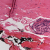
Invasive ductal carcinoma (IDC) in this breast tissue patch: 0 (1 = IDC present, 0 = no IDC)